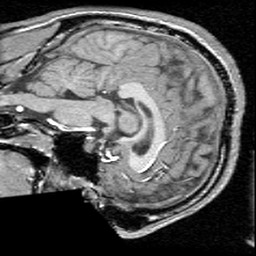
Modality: T1w
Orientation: sagittal
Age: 20
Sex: male